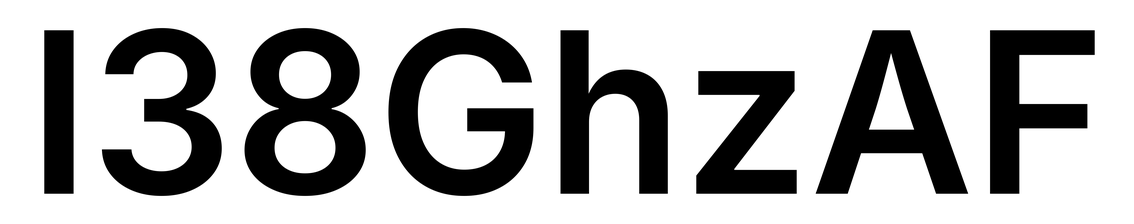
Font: Inter_SemiBold